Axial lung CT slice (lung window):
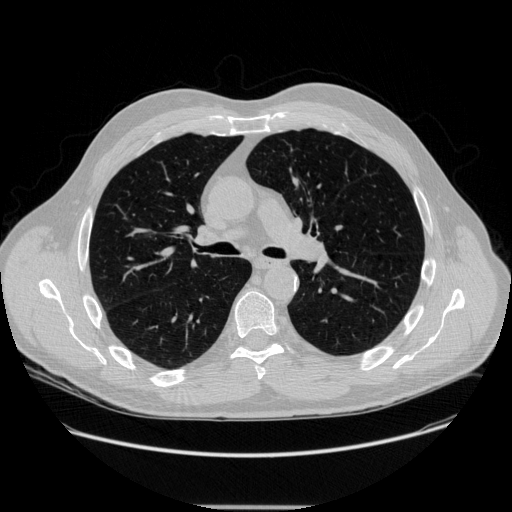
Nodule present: no